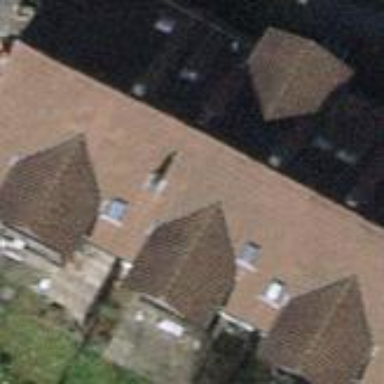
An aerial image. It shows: Terrace building.